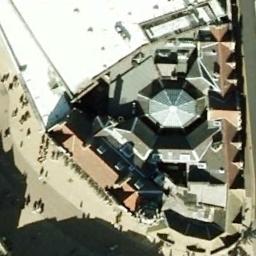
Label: church